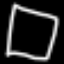
Label: square